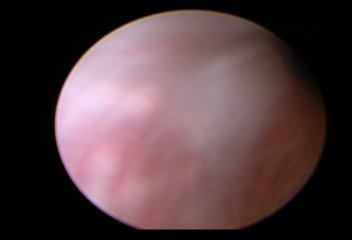
Modality: WLC
Class: Normal mucosa
Bladder cancer association: No